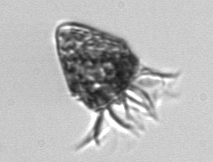
Label: Strombidium_morphotype2